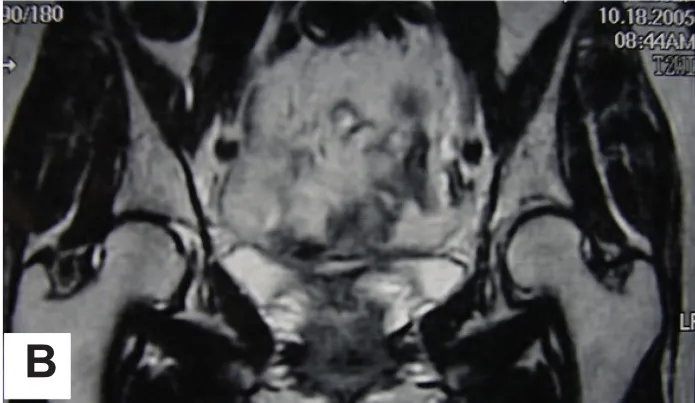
High-signal intensity on T2-weighted.
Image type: radiology (mri)